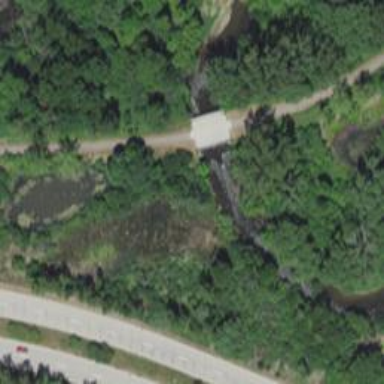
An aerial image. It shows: Bridge for cycleway.